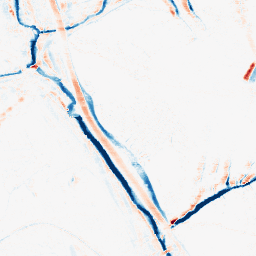
Category: morphological
Decomposition family: morphological_ellipse
Decomposition parameters: operation: average
width: 5
height: 10
Upsampling method: lanczos
Upsampling parameters: scale: 2
Upsampling scale: 2